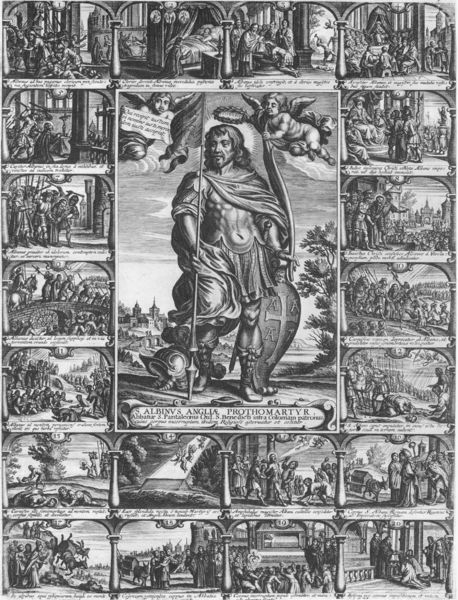
Titel: S. ALBINVS ANGLIAE PROTHOMARTYR
Standort: Wolfenbüttel
Institution: Herzog August Bibliothek
Schlagwörter: baum, flügel, gott, held, himmel, kampf, kämpfer, mann, umhang, weiß, wolken, bäume, frauen, landschaft, stadt, grau, licht, männer, schwarz, skizze, säule, säulen, zeichnung, barock, geschichte, rahmen, felder, kirche, haare, blatt, krone, locken, engel, putto, holzschnitt, schrift, bilder, rahmung, ansicht, bogen, stab, fahne, flagge, dorf, mauer, grafik, graphik, rand, krieg, schlacht, lanze, inschrift, bögen, fett, schild, buch, kreuz, rechteck, türme, schweben, druck, druckgraphik, schwarz-weiß, comic, radierung, stich, illustration, schwert, text, uniform, zeitung, soldat, helm, kranz, lorbeer, lorbeerkranz, ritter, rüstung, tinte, buchdruck, wappen, brustpanzer, heiligenschein, leben, nimbus, christus, jesus, krieger, krönung, heiliger, feldherr, heilige, märtyrer, speer, register, heilig, kupferstich, mars, szenen, viereck, vierecke, flugblatt, umhnag, georg, heiligenbild, kreuzgang, kreut, latein, tafeln, zyklus, erzählung, bildfolge, druckschrift, ammersee, engek, fälder, komiks, schlid, bildfelder, bildgeschichte, bilderreihe, o, viele bilder, s. albinus, alban, hl. alban, s. alban, alvinus, bildserie, anglia, lebensetappen, rbuchseite